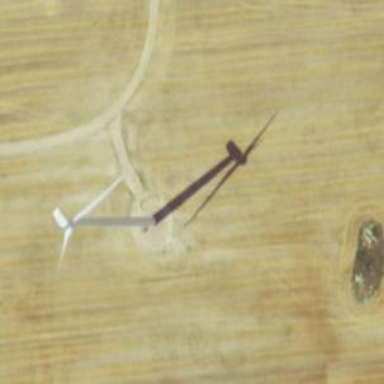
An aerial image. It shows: Wind power generator with wind turbines.